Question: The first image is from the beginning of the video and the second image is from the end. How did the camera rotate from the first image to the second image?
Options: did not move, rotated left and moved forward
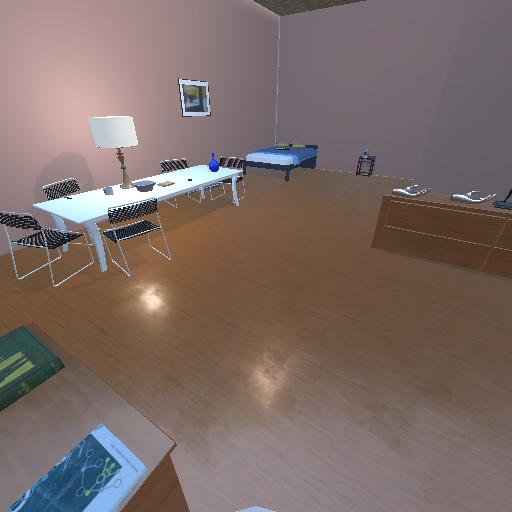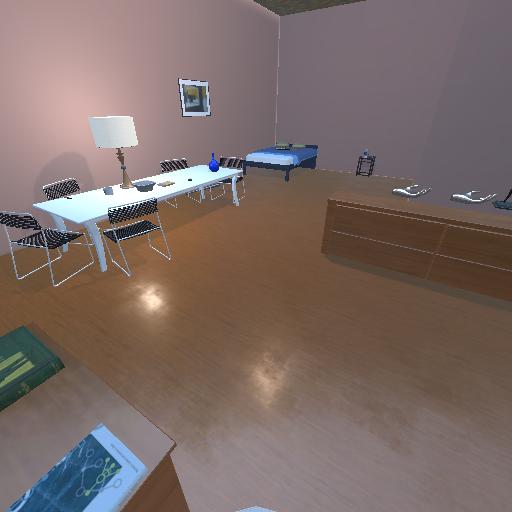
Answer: did not move